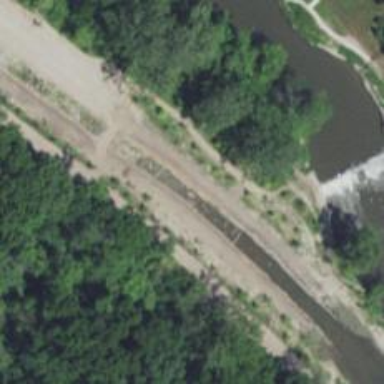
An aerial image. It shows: Fish pass along the waterway.